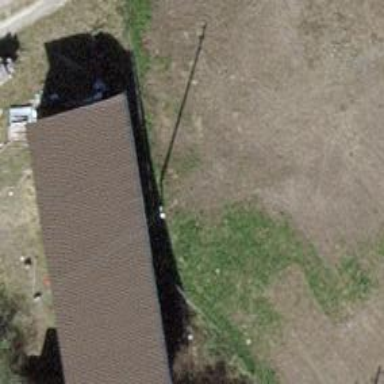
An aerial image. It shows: Minor power line.